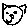
Label: cat